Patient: sex M, age 42
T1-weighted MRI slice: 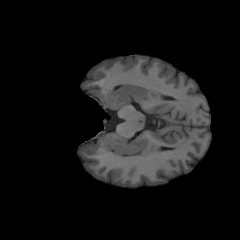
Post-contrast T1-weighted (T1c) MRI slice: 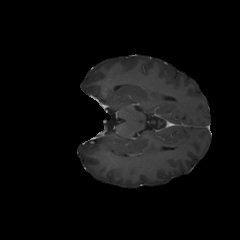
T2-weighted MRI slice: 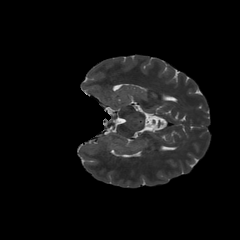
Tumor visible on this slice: no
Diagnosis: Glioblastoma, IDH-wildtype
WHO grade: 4